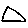
Label: triangle